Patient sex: M
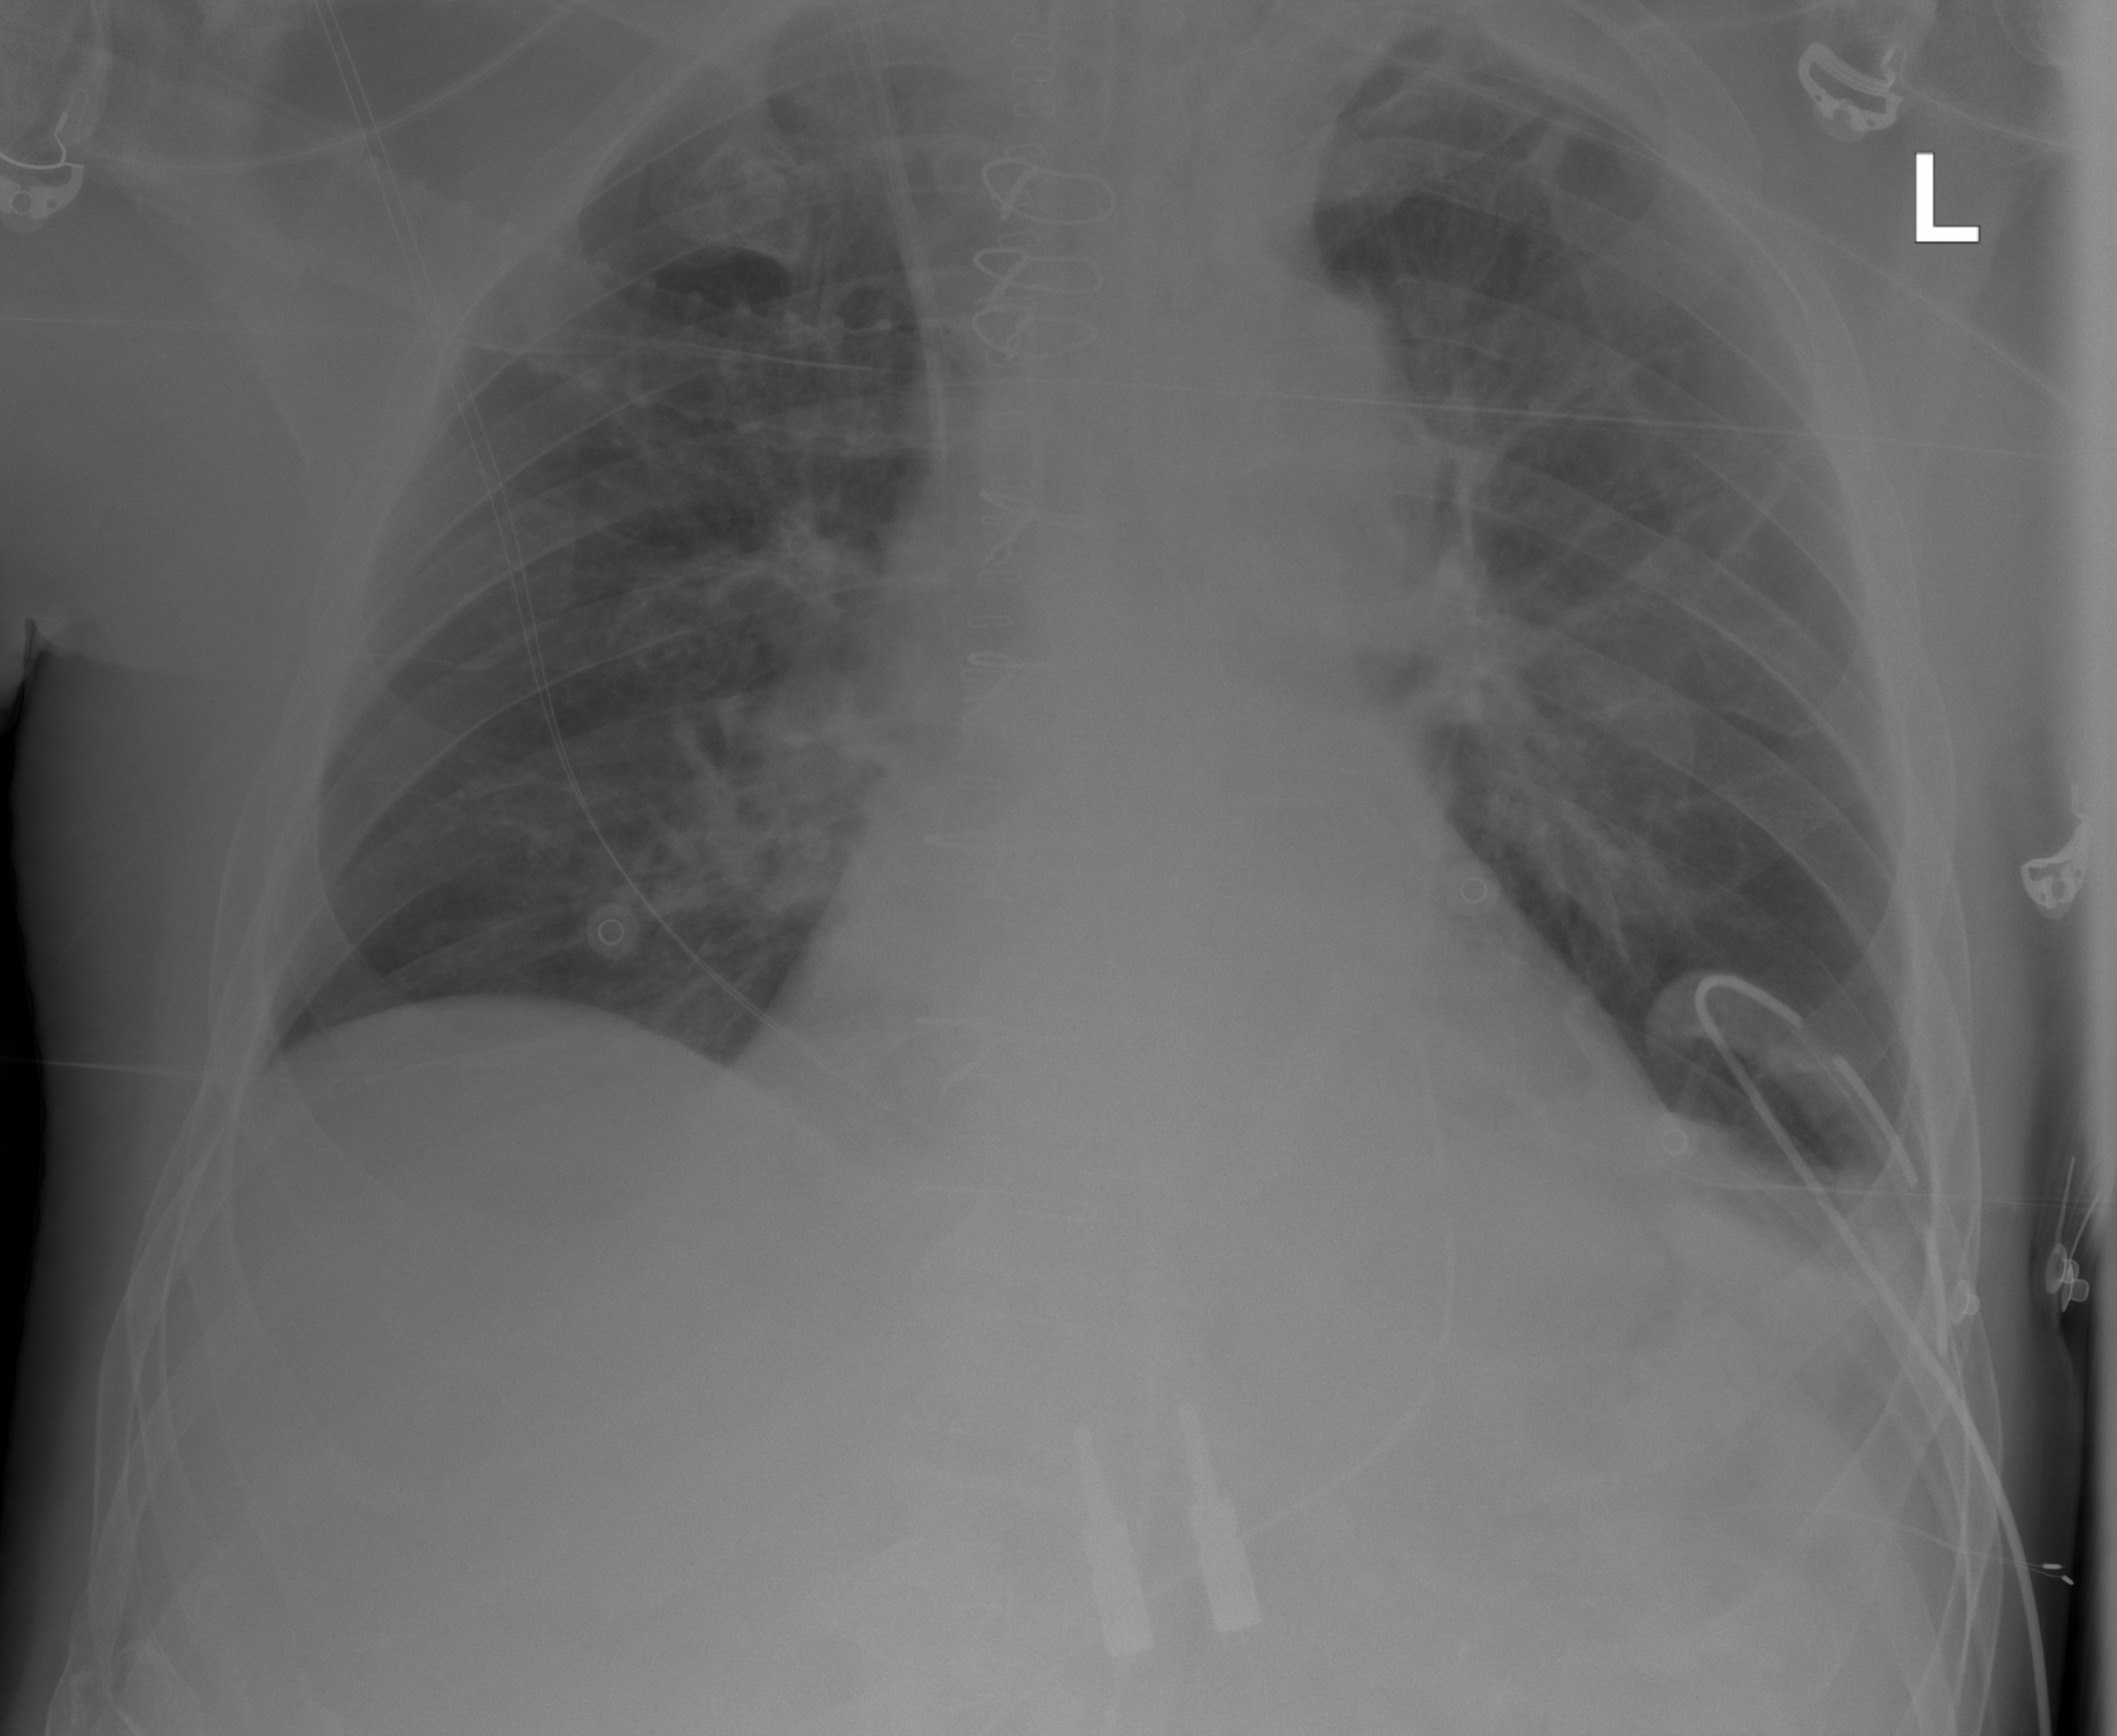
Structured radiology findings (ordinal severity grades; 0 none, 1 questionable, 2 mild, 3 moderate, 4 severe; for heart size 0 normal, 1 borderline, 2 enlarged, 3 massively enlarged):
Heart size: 1
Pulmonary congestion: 2
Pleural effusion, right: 0
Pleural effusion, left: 2
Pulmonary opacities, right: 0
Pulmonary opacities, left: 0
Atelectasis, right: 0
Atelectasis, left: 0